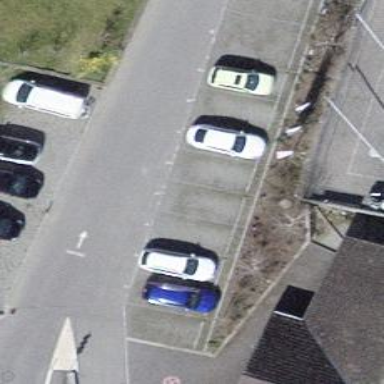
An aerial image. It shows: Parking area with surface.